Field crop: maize
Growth stage: 1
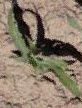
Species: maize